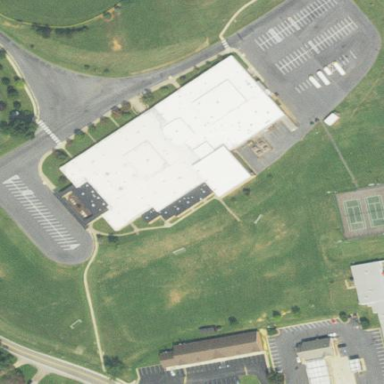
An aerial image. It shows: School.